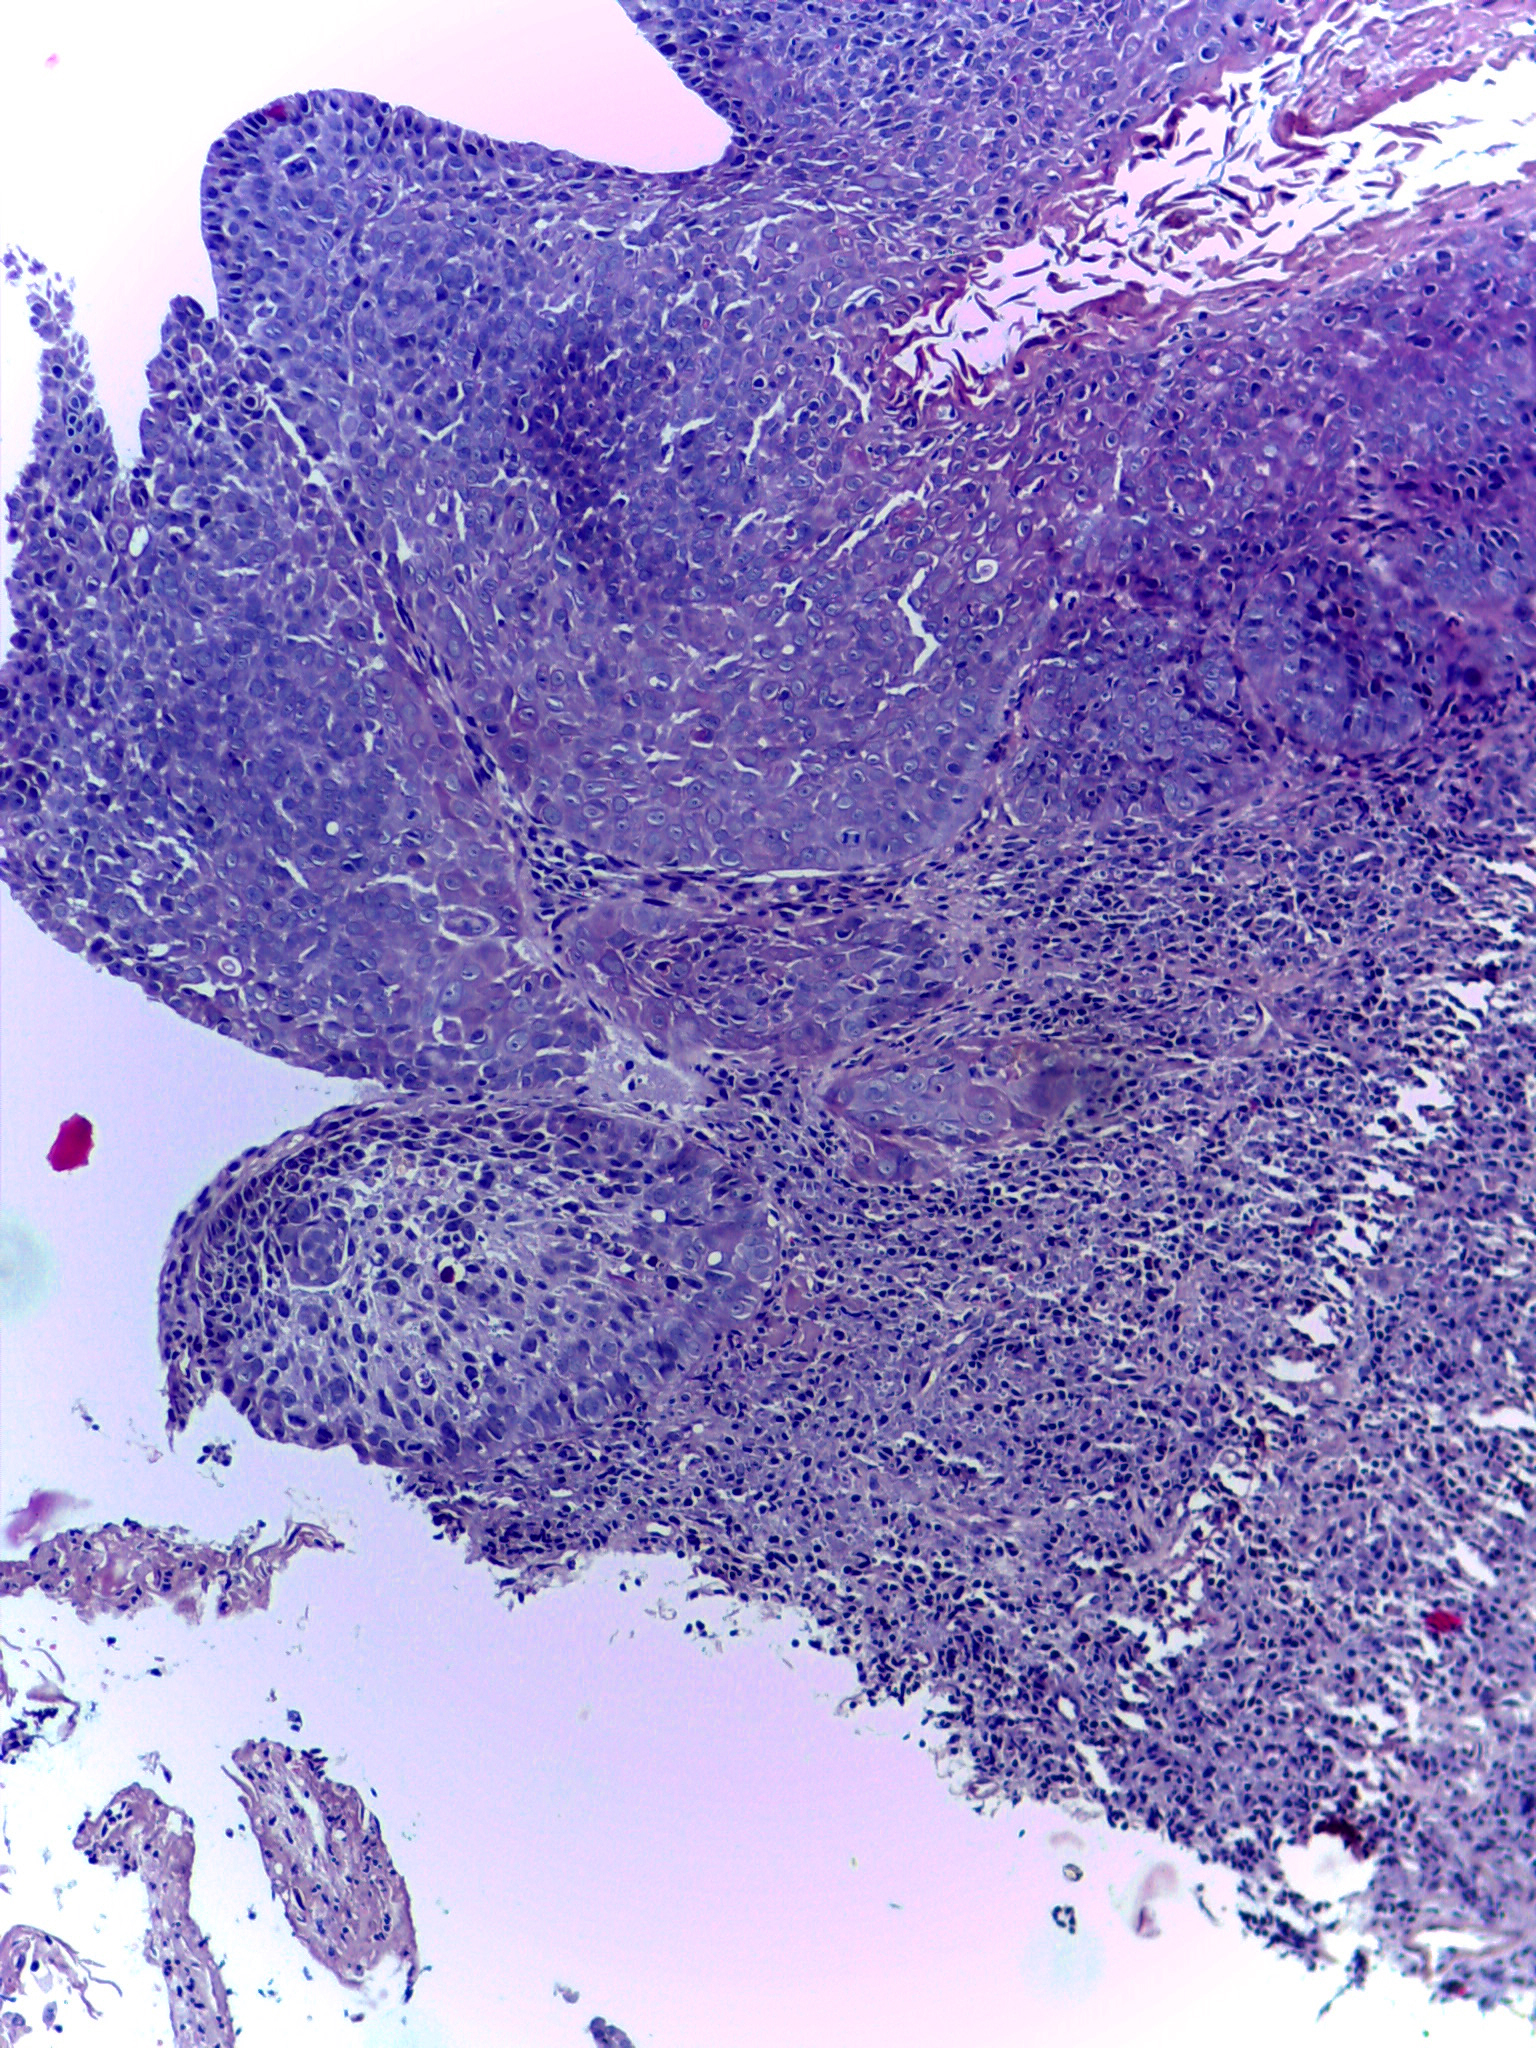
Diagnosis: OSCC